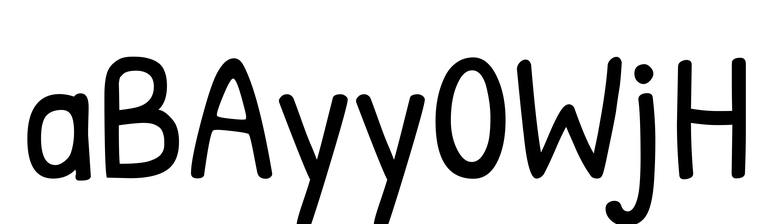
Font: PatrickHand-Regular